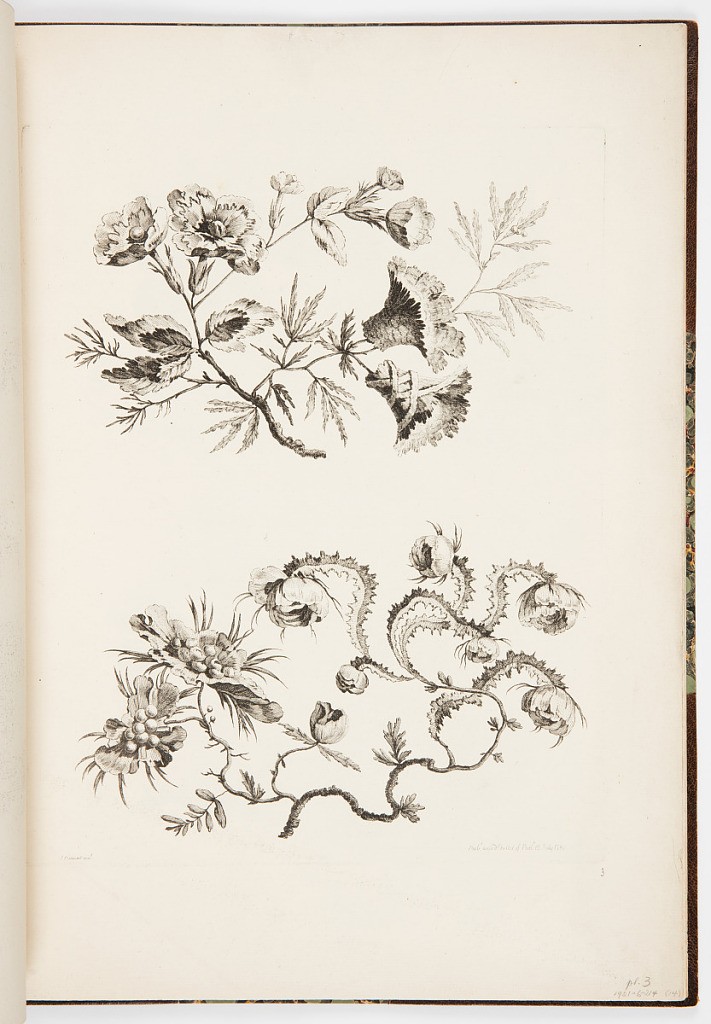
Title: Designs for Chinoiserie Flowers
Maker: Jean-Baptiste Pillement, French, 1728–1808
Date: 1760
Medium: Etching on laid paper
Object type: Bound print
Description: Two designs for fantastical chinoiserie-style flowers, from a series of eight prints (including the title-page). The designs feature flowering sprigs with different types of flowers and leaves originating from shared and connected stems. The plate is signed and dated.